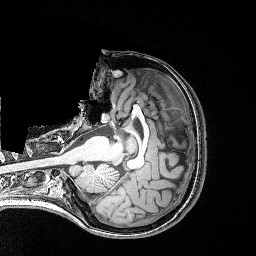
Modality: T1w
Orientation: axial
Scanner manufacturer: siemens
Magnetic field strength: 3 T
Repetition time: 2.25 s
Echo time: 0.00418 s